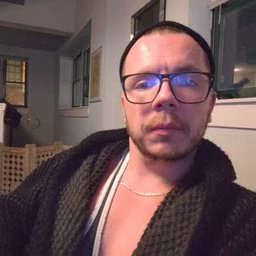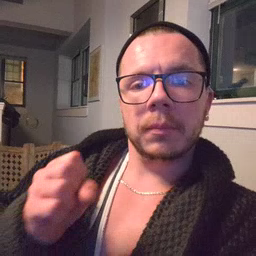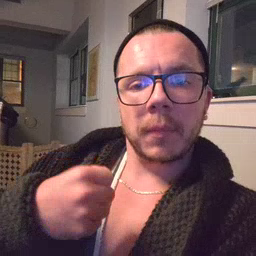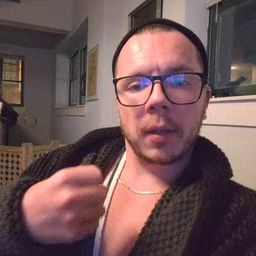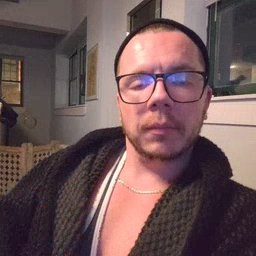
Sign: make